Question: Every time when I merge I have to set this option checked manually.

Is there any opportunity to set this flag on for the project only one time?
I already set my config preferences with command line to use '--no-ff' (as described <URL>, but it didn't affect IDEA's UI anyway
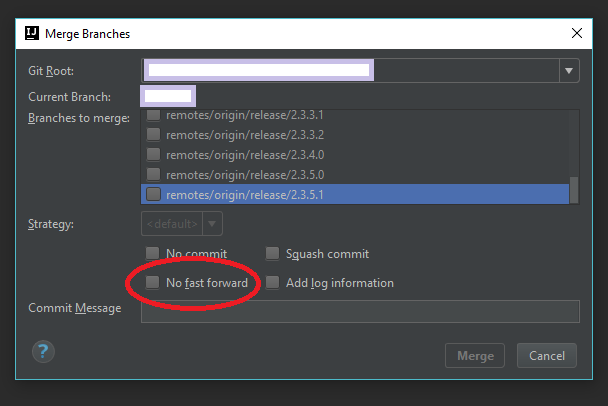
Answer: It is not possible to set this by default.
And this UI option does not respect the git config at the moment.
Please vote for <URL>